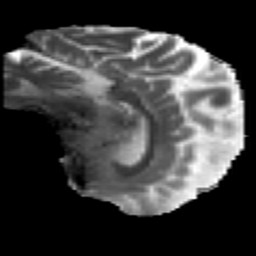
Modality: MD
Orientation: sagittal
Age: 48
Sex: male
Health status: healthy
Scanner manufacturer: philips
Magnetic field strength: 3 T
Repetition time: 4.378 s
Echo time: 0.09797 s